五年级 · 立体几何学
下图是实验小组的同学们测量珊瑚石体积的实验, 请你用给出的数据计算珊瑚石的体积?

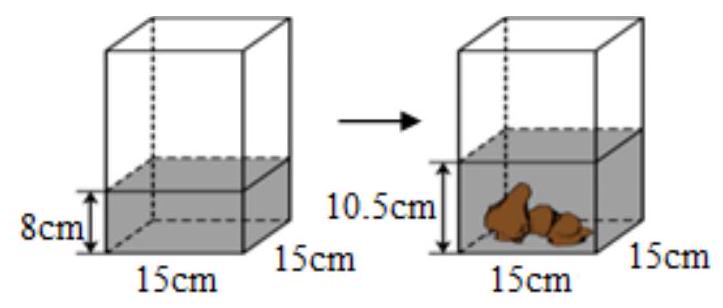
答案: 解562.5 立方厘米

【分析】珊瑚石完全浸没在水里后, 珊瑚石的体积 $=$ 水面上升的体积, 水面上升的体积可看作长为

15 厘米，宽为 15 厘米，高为 (10.5-8) 厘米的长方体的体积，根据长方体的体积公式，把数据代入即可得解。
【详解】 $15 \times 15 \times(10.5-8)$

$=15 \times 15 \times 2.5$

$=225 \times 2.5$

$=562.5$ （立方厘米）

答：珊瑚石的体积是 562.5 立方厘米。

【点睛】此题的解题关键是掌握不规则物体的体积的计算方法, 通过转化的数学思想, 灵活运用长方体的体积公式解决问题。